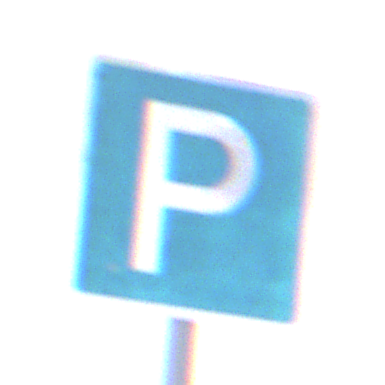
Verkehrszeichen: Parken
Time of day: MorningAfternoon
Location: Outdoor (RoadRail)
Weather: Overcast
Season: NotSpecified
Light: Natural